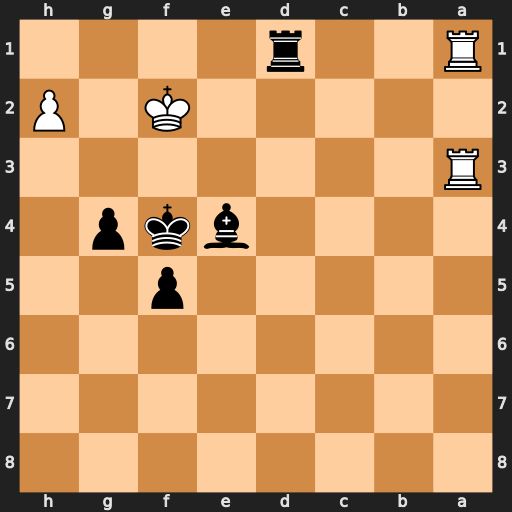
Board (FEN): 8/8/8/5p2/4bkp1/R7/5K1P/R2r4
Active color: b
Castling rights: -
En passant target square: -
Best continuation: Rd2+ Kf1 Rxh2